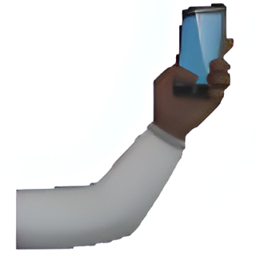
Name: selfie
Emoji: 🤳🏿
Group: People & Body
Sub-group: hand-prop